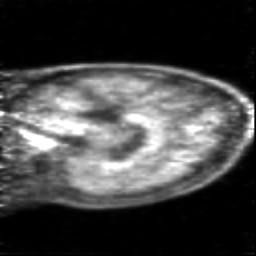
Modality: PET
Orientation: sagittal
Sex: female
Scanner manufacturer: siemens